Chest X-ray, PA view. Patient: 48 years old, sex F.
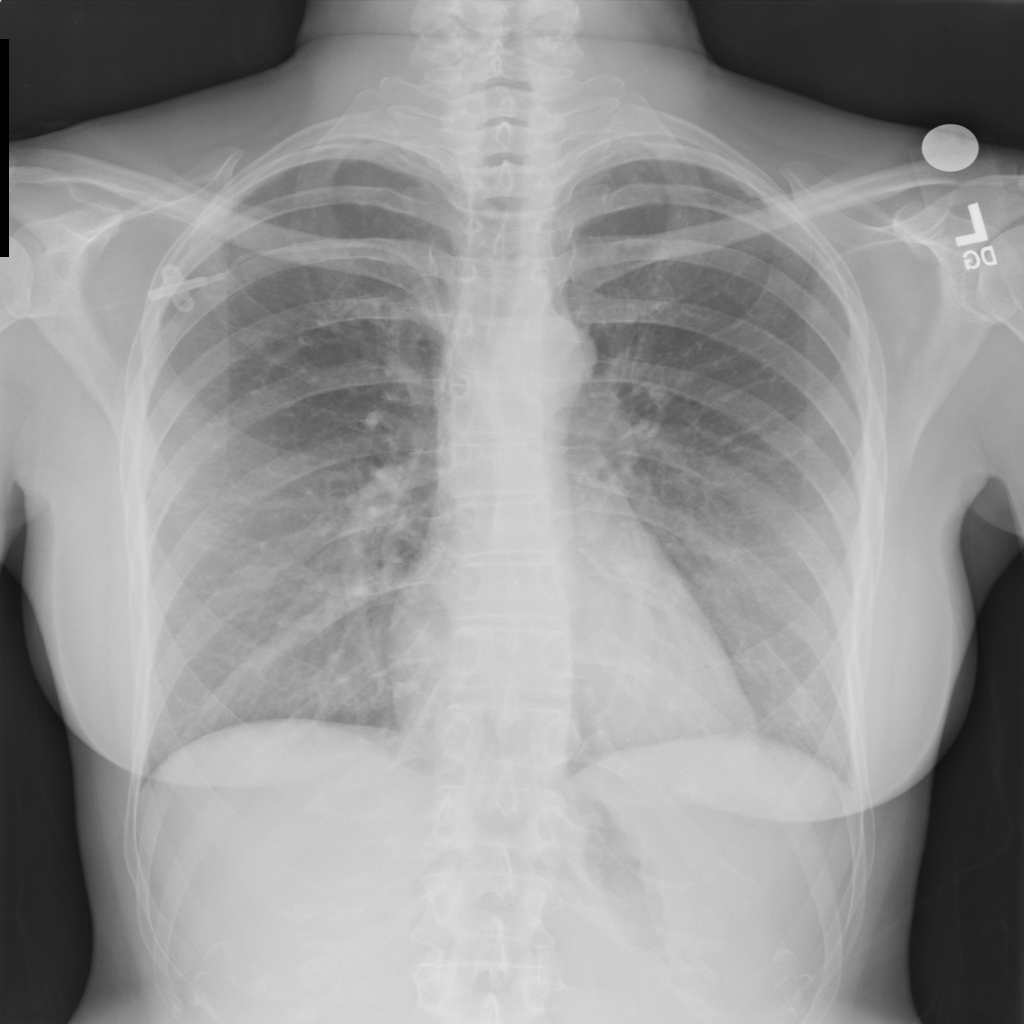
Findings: No Finding